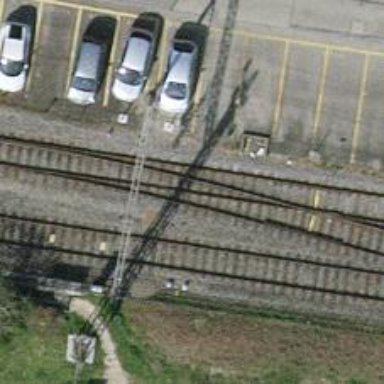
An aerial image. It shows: Single-track electrified railway siding with contact line for service.